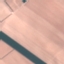
Land use / land cover: AnnualCrop